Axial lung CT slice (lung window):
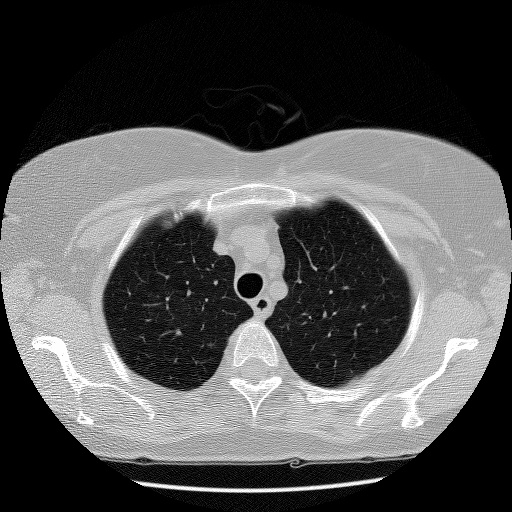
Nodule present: no